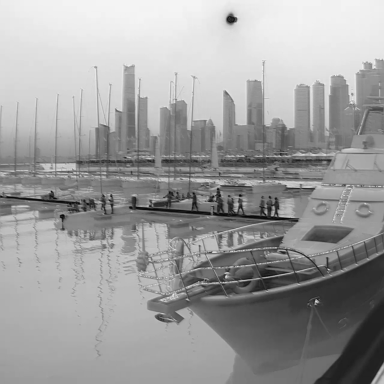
There are nine objects shown in the infrared image, including eight sailboats, and a canoe.